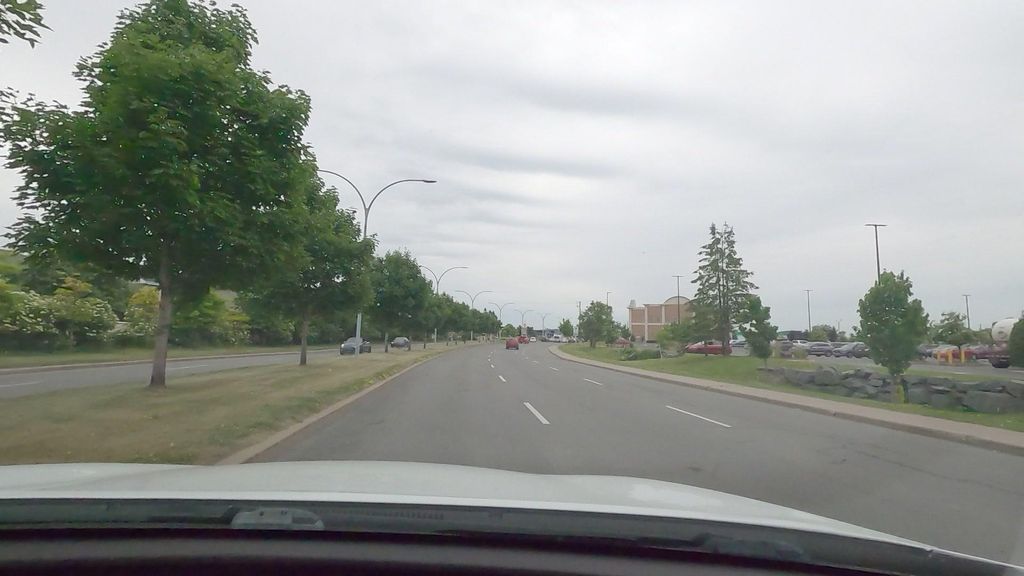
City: montreal